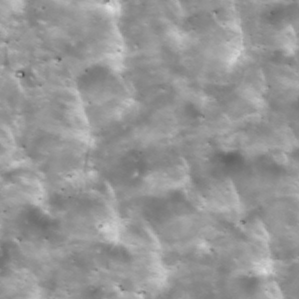
Label: non_frost